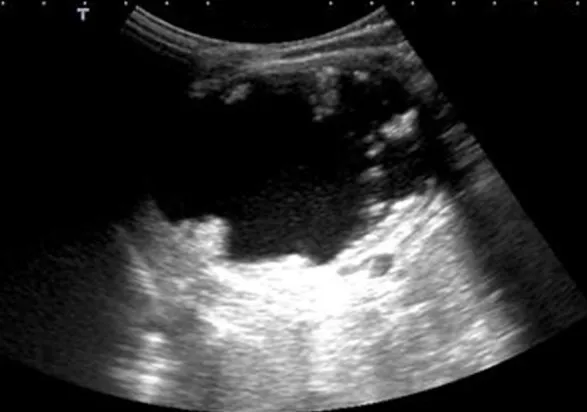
Sonographic posterior acoustic enhancement of the semi-solid cystic mass is clearly seen.
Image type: radiology (ultrasound)